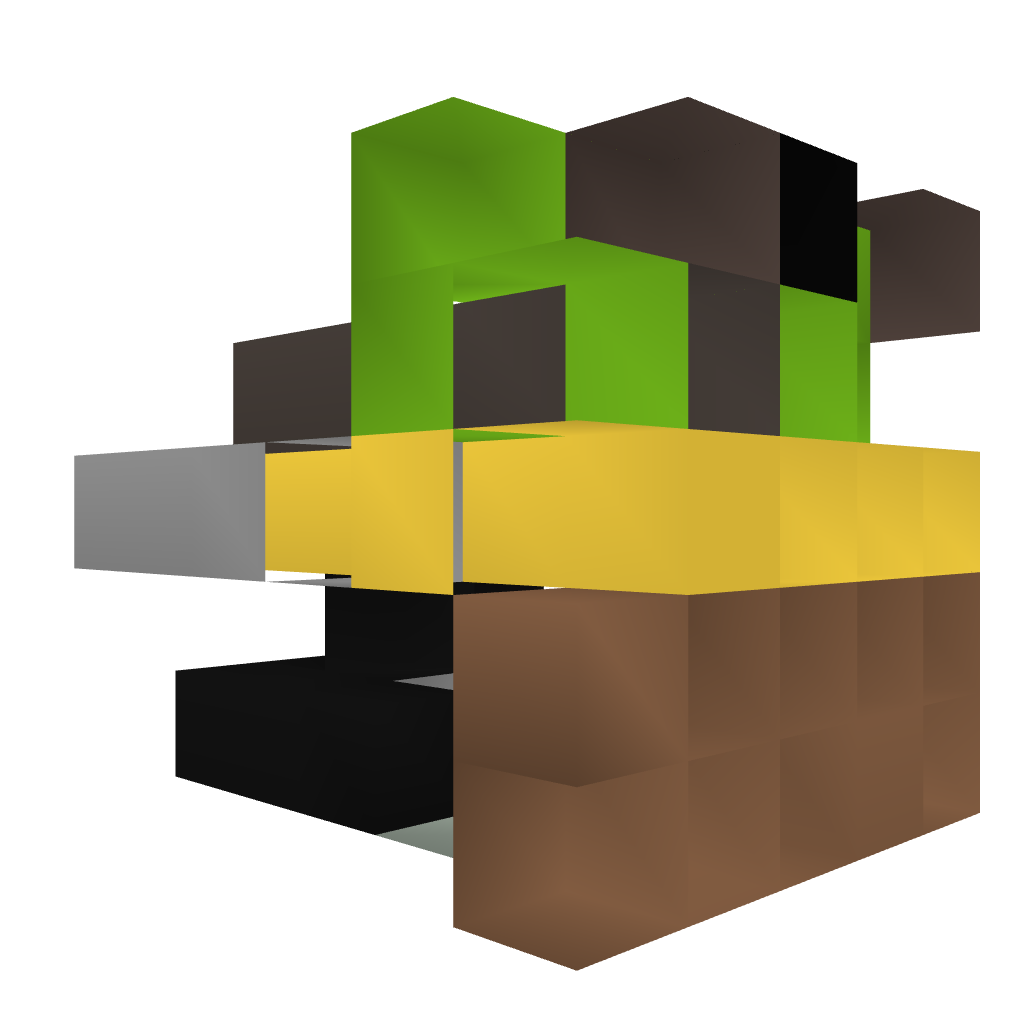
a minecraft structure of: Minecart Dispensing System